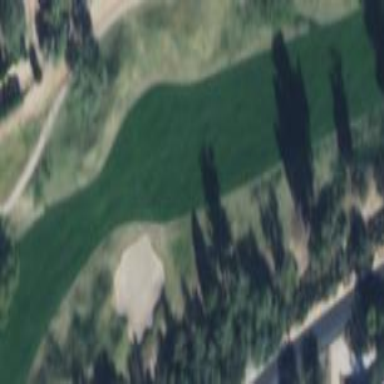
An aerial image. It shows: Scenic golf fairway.